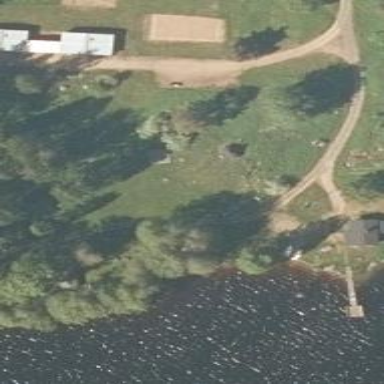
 resembling summer camp on leisure land."